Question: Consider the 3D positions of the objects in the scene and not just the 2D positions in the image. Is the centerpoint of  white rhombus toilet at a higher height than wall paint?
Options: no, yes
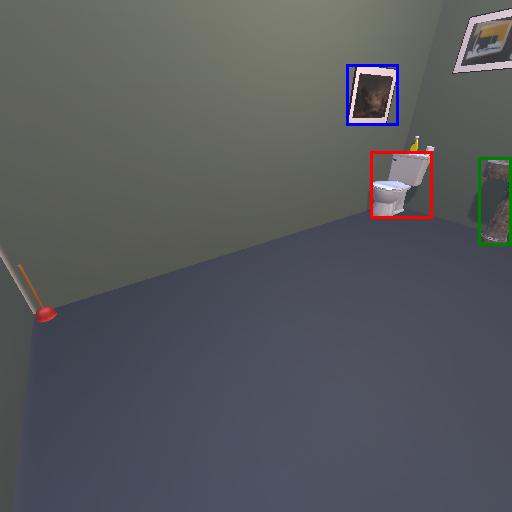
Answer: no